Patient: sex M, age 54
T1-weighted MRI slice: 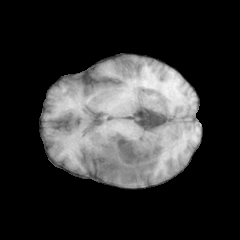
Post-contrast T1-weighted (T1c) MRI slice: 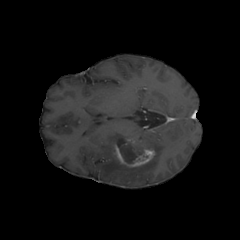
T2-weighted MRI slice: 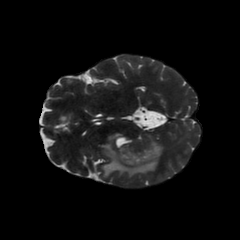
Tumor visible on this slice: yes
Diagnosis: Glioblastoma, IDH-wildtype
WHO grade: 4